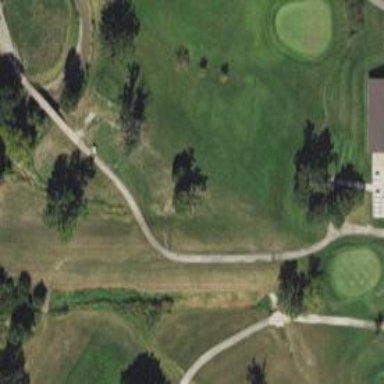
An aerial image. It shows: Path for both roads and golfers.